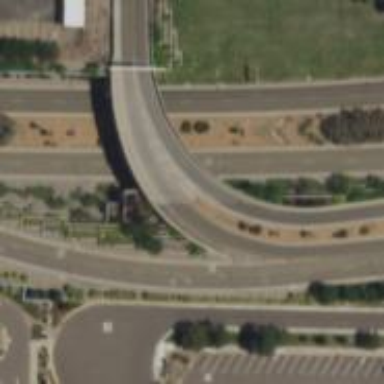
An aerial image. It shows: Secondary link road with bridge.